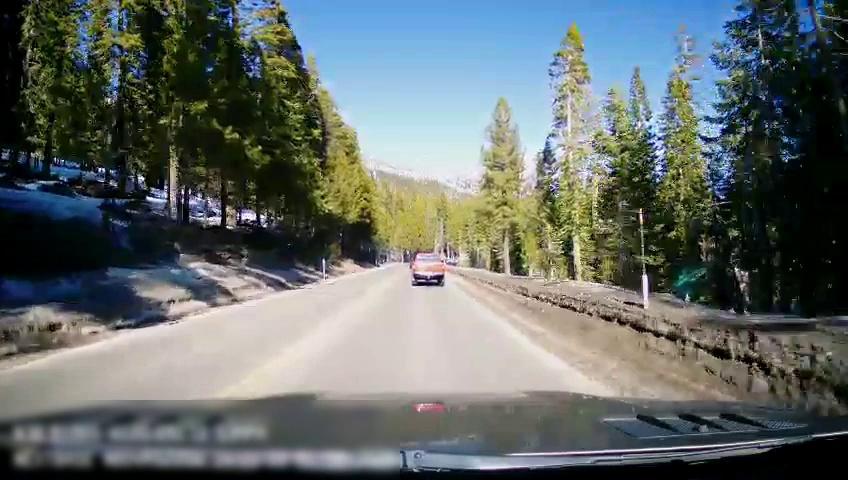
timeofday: Day
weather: Sunny
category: Drivable Space
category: Vehicles | Truck
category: Lanes | Opposite Lane